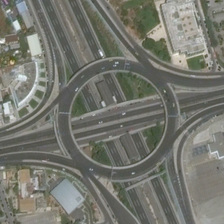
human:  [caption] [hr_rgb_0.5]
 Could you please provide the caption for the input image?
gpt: some buildings are near a viaduct shaped a circle .

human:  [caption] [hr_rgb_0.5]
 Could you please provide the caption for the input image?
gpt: some buildings are near a viaduct shaped a circle .

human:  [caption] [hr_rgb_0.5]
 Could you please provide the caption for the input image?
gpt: some buildings are near a viaduct shaped a circle .

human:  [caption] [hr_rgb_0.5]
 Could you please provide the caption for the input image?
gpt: some buildings are near a viaduct shaped a circle .

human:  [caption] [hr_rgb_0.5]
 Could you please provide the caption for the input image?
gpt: some buildings are near a viaduct shaped a circle .